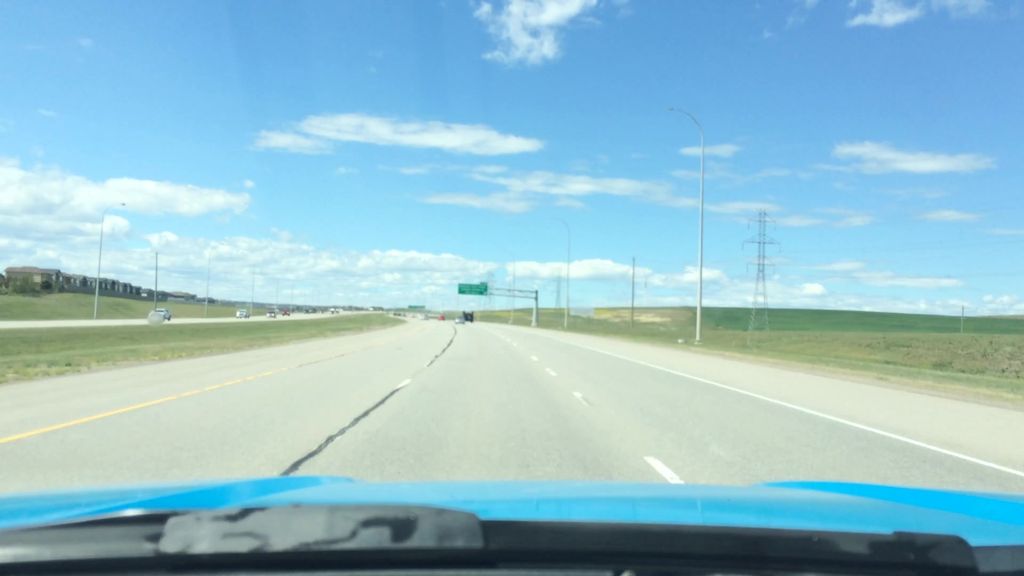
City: calgary